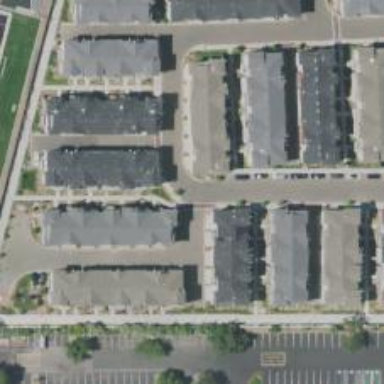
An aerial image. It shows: Living street.